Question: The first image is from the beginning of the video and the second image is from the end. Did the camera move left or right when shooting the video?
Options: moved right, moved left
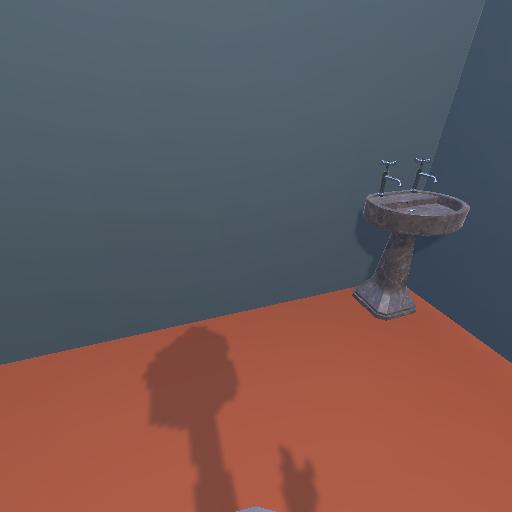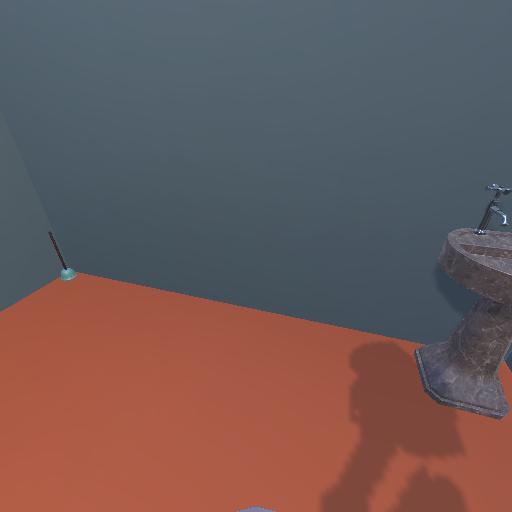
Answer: moved right